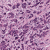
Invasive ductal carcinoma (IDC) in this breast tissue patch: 1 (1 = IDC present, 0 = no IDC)